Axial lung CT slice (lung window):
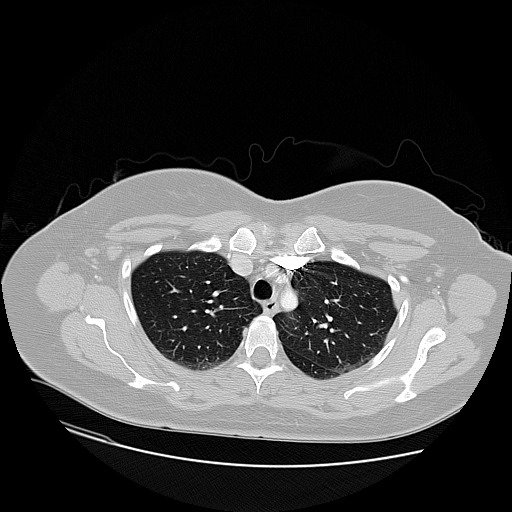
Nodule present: no